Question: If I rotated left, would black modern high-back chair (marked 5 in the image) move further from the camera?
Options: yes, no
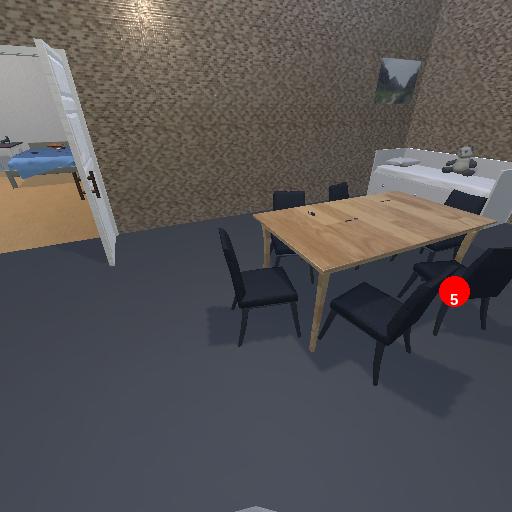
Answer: yes